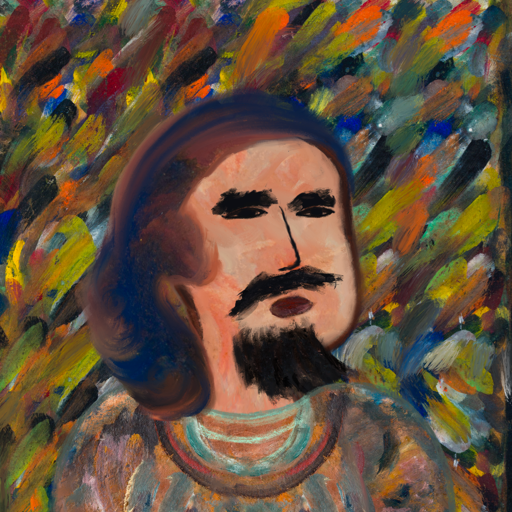
Background: An_Impression, Head And Neck Side: Roy_Bahadur, Face Side: Mosgoul, Bust: Boggyland, Hair Side: Mother_And_Son_Son, Head Accessory: Blank, Second Necklace: Blank, Necklace: Blank, Baby: Blank